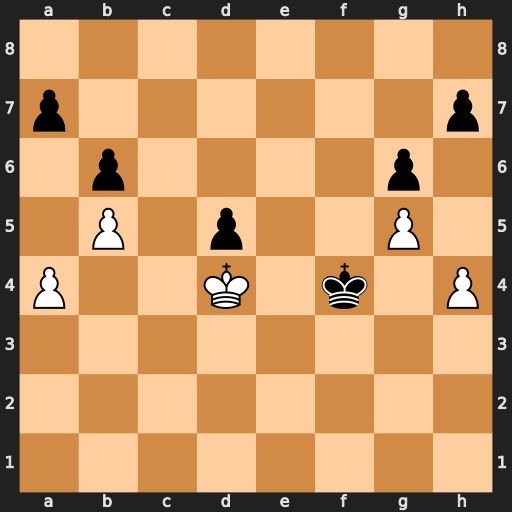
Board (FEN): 8/p6p/1p4p1/1P1p2P1/P2K1k1P/8/8/8
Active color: w
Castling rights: -
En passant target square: -
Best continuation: Kxd5 Kg3 Kc6 Kxh4 Kb7 Kxg5 Kxa7 h5 a5 h4 axb6 h3 b7 h2 b8=Q